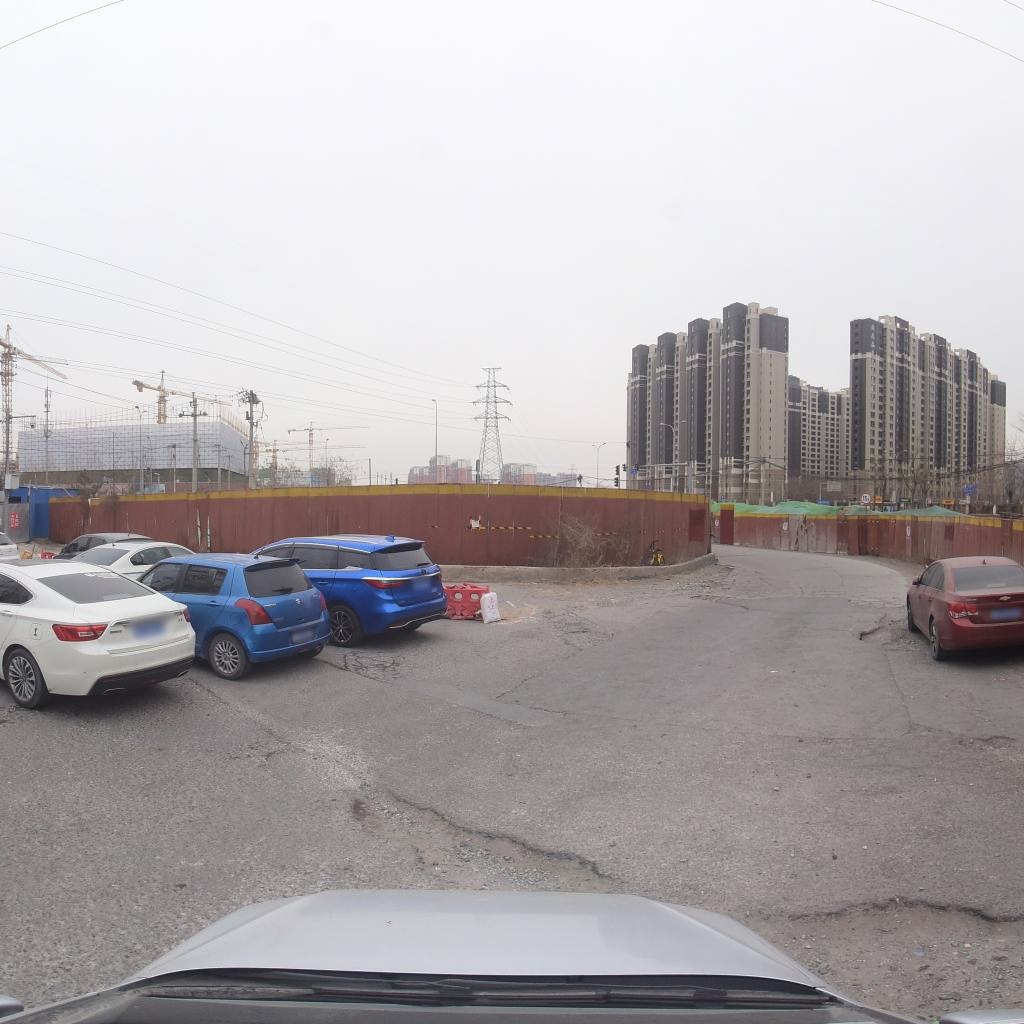
Region: Fengtai
Road damage annotations: alligator crack, pothole, longitudinal crack, pothole, pothole, transverse crack, transverse crack, longitudinal crack, transverse crack